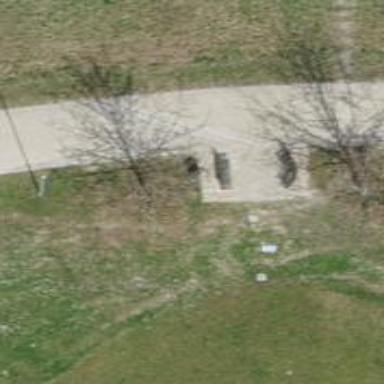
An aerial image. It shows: Bench.